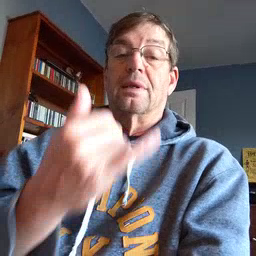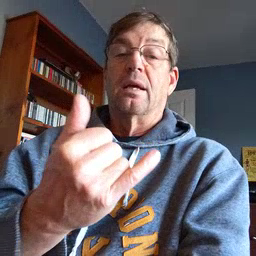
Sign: now